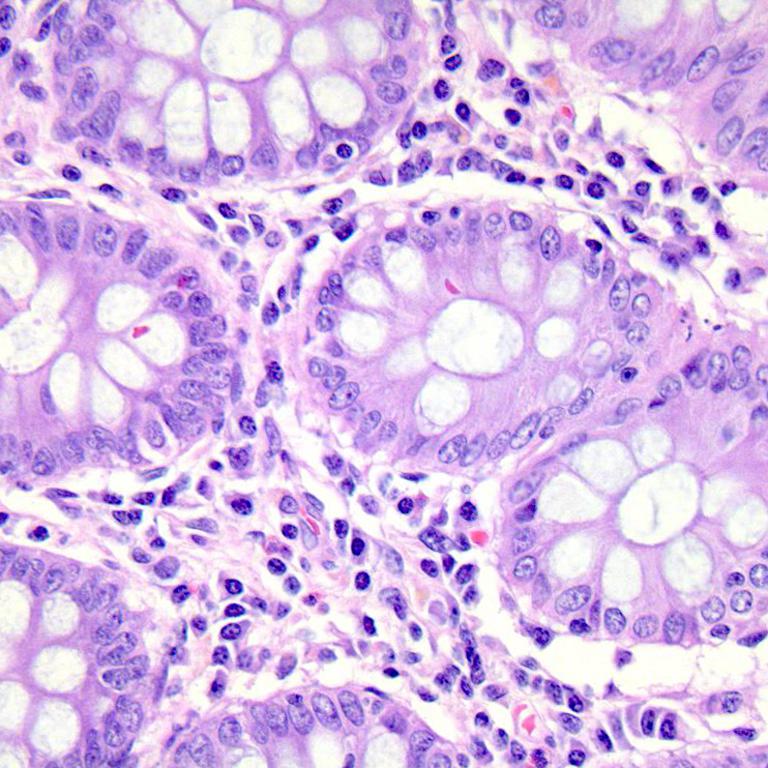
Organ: colon
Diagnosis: benign